Question: I'm trying to read a plist file into 'NSArray' using 'initWithContentsOfFile' as described <URL>
My code looks like this
'''
NSBundle *bundle = [NSBundle mainBundle];
NSString *plistPath = [bundle pathForResource:
@"routes" ofType:@"plist" ];
routes = [[NSArray alloc] initWithContentsOfFile:plistPath ];
NSLog:(@"contents of myArray %@", routes);
'''
'routes.plist' has a perfectly simple structure of array and 2 string values inside
'''
<?xml version="1.0" encoding="UTF-8"?>
<!DOCTYPE plist PUBLIC "-//Apple//DTD PLIST 1.0//EN" "http://www.apple.com/DTDs/PropertyList-1.0.dtd">
<plist version="1.0">
<dict>
<key>Root</key>
<array>
<string>1</string>
<string>2</string>
</array>
</dict>
</plist>
'''

Everything seems to be fine. 'plistPath' initializes with correct value, which means file is copied to the bundle and can be readed. But 'routes = [[NSArray alloc] initWithContentsOfFile:plistPath ];' returns '0x0' value. I think this is equal to 'nil'
What is wrong with my code?
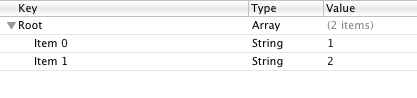
Answer: Actually your plist is a dictionary.
Change this:
'''
<dict>
<key>Root</key>
<array>
<string>1</string>
<string>2</string>
</array>
</dict>
'''
to this:
'''
<array>
<string>1</string>
<string>2</string>
</array>
'''